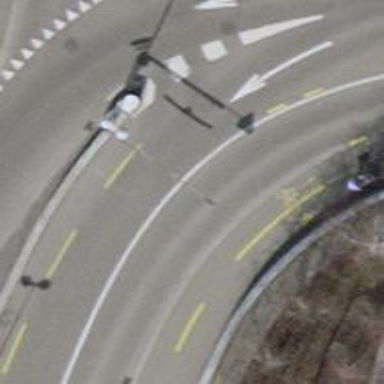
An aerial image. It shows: Tertiary road with asphalt surface and opposite cycleway.